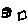
Label: square